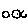
Label: circle